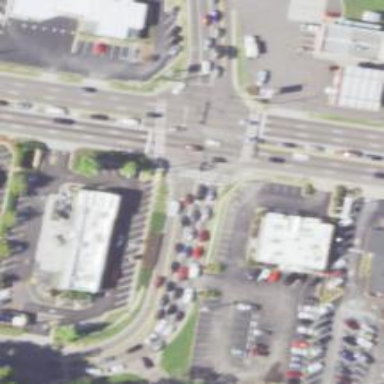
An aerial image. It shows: Marked road crossing.